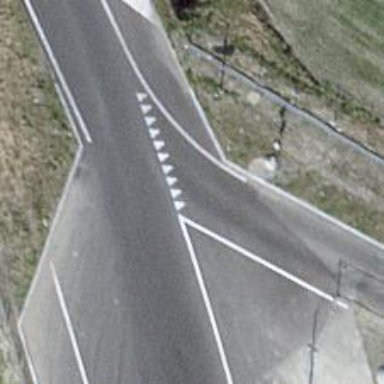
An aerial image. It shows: Road with "give way" sign.